Field crop: maize
Growth stage: 2
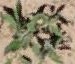
Species: atriplex